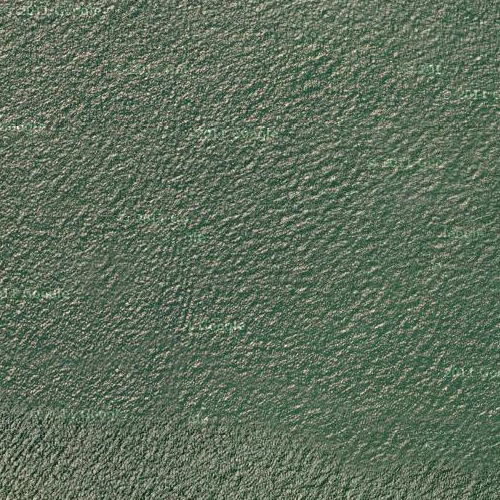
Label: sydney